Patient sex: F
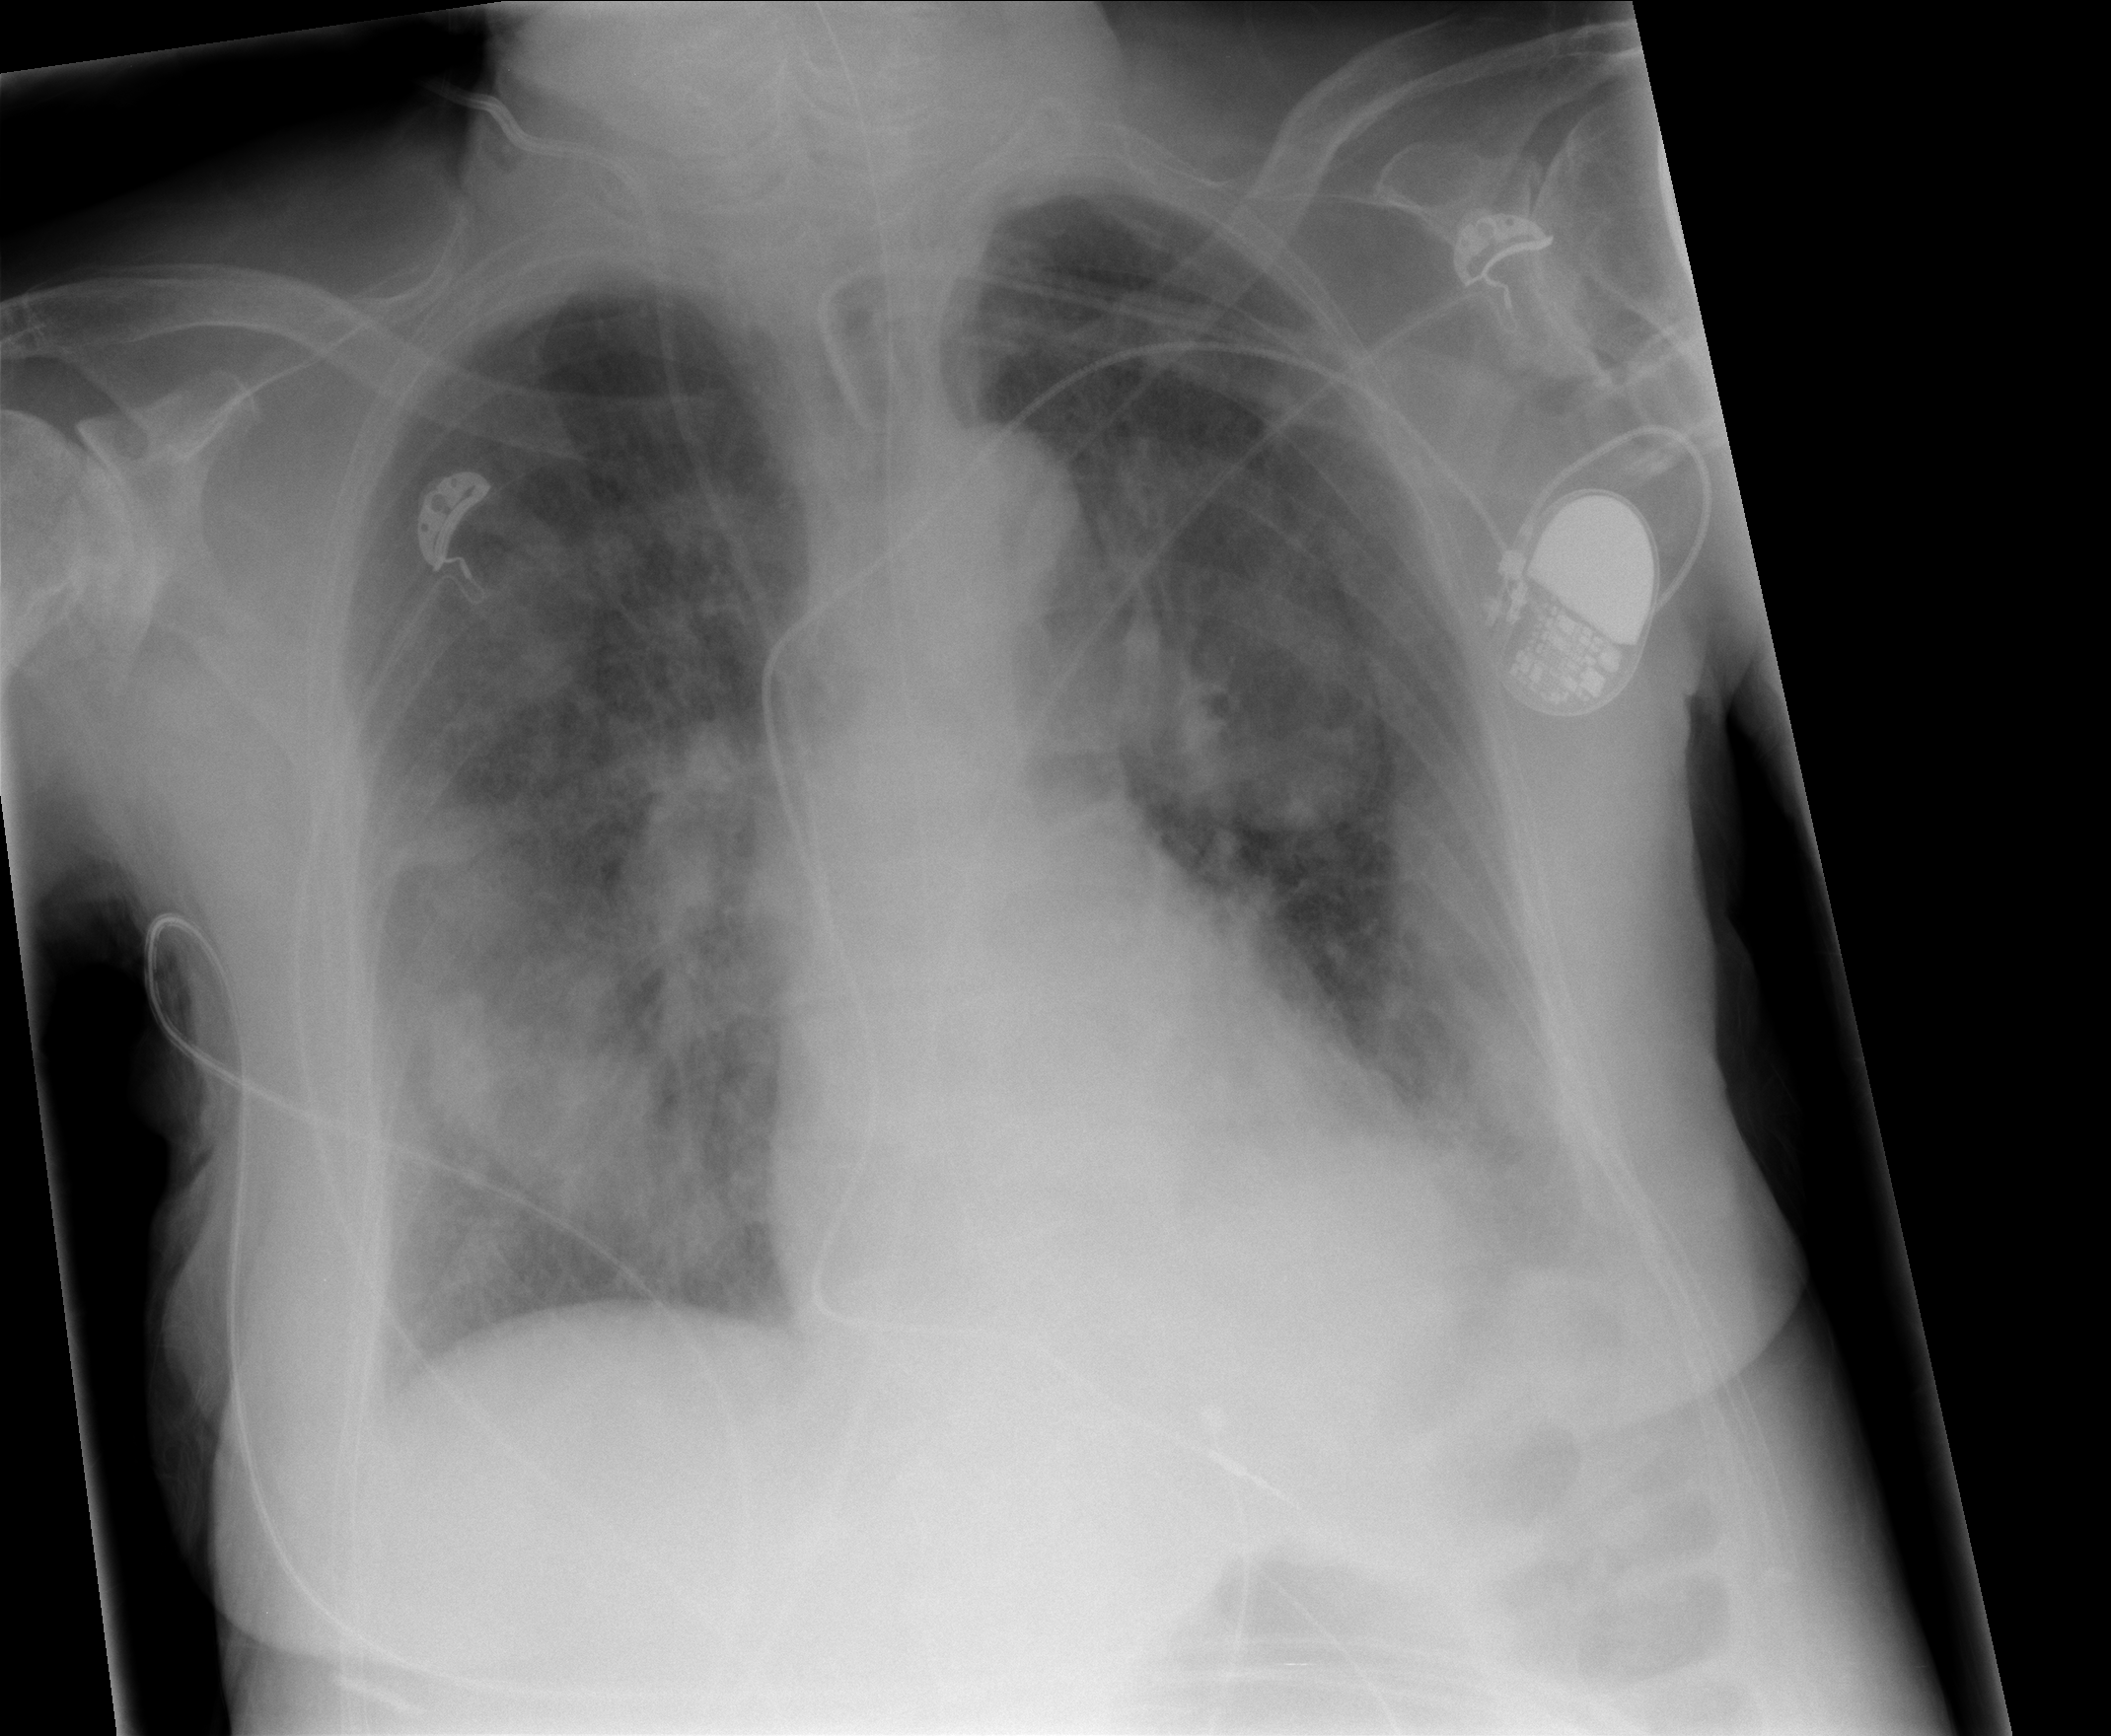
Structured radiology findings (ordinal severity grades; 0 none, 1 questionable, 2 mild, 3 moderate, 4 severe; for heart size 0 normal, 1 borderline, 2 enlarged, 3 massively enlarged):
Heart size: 0
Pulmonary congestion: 2
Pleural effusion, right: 0
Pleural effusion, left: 2
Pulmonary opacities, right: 2
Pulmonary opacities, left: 2
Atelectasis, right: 2
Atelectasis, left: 2